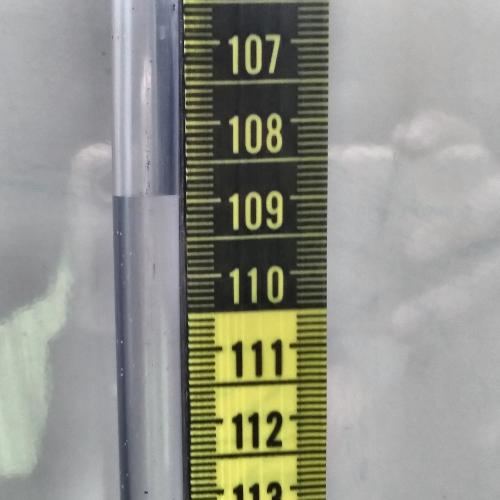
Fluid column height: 108.9 cm